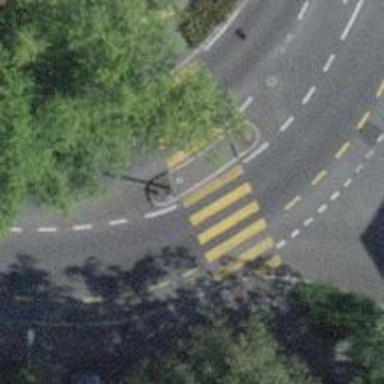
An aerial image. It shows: Pedestrian crossing with zebra markings on footway.